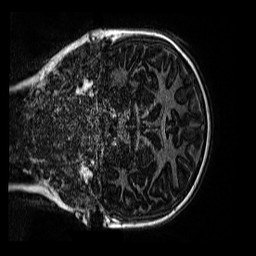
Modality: MP2RAGE
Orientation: coronal
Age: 9
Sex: female
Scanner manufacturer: siemens
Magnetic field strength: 3 T
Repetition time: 4 s
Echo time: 0.00299 s